Question: I have a 'div' where I load a Java applet, but the new version of Java is giving an unsigned certificate error:

I would like to know if I can restrict the loading of my Java applet ('DeployJava.RunApplet'), currently instantiated while the page is loaded, to only load when user clicks the button?
Applet loading code:
'''
<div id="appletContainer" runat="server" style="width:(document.body.clientWidth - 270);height:300" clientidmode="Static">
<script type="text/javascript">
var showCI = 0;
if (document.getElementById("hdnHas3D").value == "1" && !isAppleMobile()) {
var J3DStyleID = document.getElementById("hdn3DStyleID").value;
var code = "com.wirefusion.player.AppletPlayer";
var archiveList = "Some achive List";
var width = document.body.clientWidth - 270;
var height = 300;
var attributes = {
id: "appletContainerX",
name: J3DStyleID,
code: code,
codebase: ".",
width: width,
height: height,
mayscript: "true"
};
var parameters = {
progressFunc: "handleAppletProgress",
archive: archiveList,
java_arguments: "-Xmx200m",
regid: "6050-25",
resourcefolder: "/RichContent/3D_Vehicles/J3D/Vehicles/" + J3DStyleID + "/",
preloadfile: J3DStyleID + ".jar",
environmentType: "WEBSITE",
environmentWidth: width,
environmentHeight: height,
groupsXMLFile: "../../Resources/groups.xml",
vehicleXMLFile: J3DStyleID + ".xml"
};
var version = '1.6.0_20';
if (deployJava.versionCheck(version + '+')) {
docWriteWrapper(function () {
deployJava.runApplet(attributes, parameters, version);
});
} else {
if (document.getElementById("iframeContainer").style.display != "none") {
alert("Unable to load Interactive mode");
showCI = 1;
}
}
}
</script>
</div>
'''
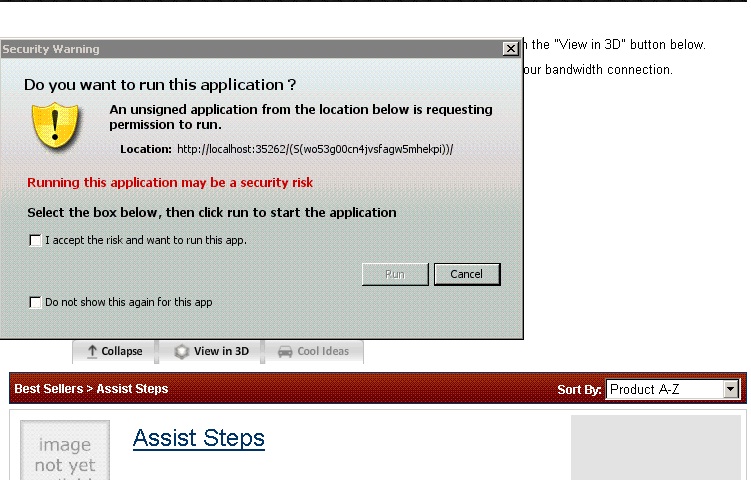
Answer: Don't include the regular '<applet>' (or '<object>') tag in your HTML. Instead <URL> on how to do dynamically add it to your page, using JavaScript.
HTML 4
'''
function loadApplet(code,codebase,width,height,alt){
var placeholder=document.getElementById('placeholder');
if(window.opera){
placeholder.innerHTML='<applet code="'+code+'" codebase="'+codebase+'" width="'+width+'" height="'+height+'" alt="'+alt+'"></applet>';
}else{
var a=document.createElement('applet');
a.setAttribute('code',code);
a.setAttribute('codebase',codebase);
a.setAttribute('width',width);
a.setAttribute('height',height);
a.setAttribute('alt',alt);
placeholder.appendChild(a);
}
}
'''
HTML 5
'''
function loadApplet(code,codebase,width,height,alt){
var placeholder=document.getElementById('placeholder');
var a = document.createElement('object');
a.setAttribute('type','application/x-java-applet');
a.setAttribute('width',width);
a.setAttribute('height',height);
a.setAttribute('alt',alt);
var codeParam = document.createElement('param');
codeParam.setAttribute('name','code');
codeParam.setAttribute('value',code);
a.appendChild(codeParam);
var codebaseParam = document.createElement('param');
codebaseParam.setAttribute('name','codebase');
codebaseParam.setAttribute('value',codebase);
a.appendChild(codebaseParam);
placeholder.appendChild(a);
}
'''
In your HTML create a placeholder 'DIV', i.e. where you want to it to be loaded into, and a link to load your applet. You will need to customise the values in the load link to your values of the Applet.
'''
<div id="placeholder"></div>
<input type="button" value="Load Applet" onclick="loadApplet('TestApplet.class','.','200','300','demo applet')" />
'''
The linked tutorial explains more about how to make it pretty. The code above is just simply the concept.
---
## Update since modification of question
Your code appears to load the applet using JavaScript already. The problem is the script is being run as soon as the page is loaded and not when the user clicks on the button.
To prevent it running immediately, you can wrap the loader code in a function called 'loadApplet'. So explained in pseudo code:
'''
function loadApplet() {
// Your existing applet loading code
}
'''
So using your included source code, I have wrapped it with a function, which will prevent it running when your page is loaded.
'''
<div id="appletContainer" runat="server" style="width:(document.body.clientWidth - 270);height:300" clientidmode="Static">
<script type="text/javascript">
// Wrap your code with a function called loadApplet
function loadApplet() {
// Your applet loading code:
var showCI = 0;
if (document.getElementById("hdnHas3D").value == "1" && !isAppleMobile()) {
var J3DStyleID = document.getElementById("hdn3DStyleID").value;
var code = "com.wirefusion.player.AppletPlayer";
var archiveList = "Some achive List";
var width = document.body.clientWidth - 270;
var height = 300;
var attributes = {
id: "appletContainerX",
name: J3DStyleID,
code: code,
codebase: ".",
width: width,
height: height,
mayscript: "true"
};
var parameters = {
progressFunc: "handleAppletProgress",
archive: archiveList,
java_arguments: "-Xmx200m",
regid: "6050-25",
resourcefolder: "/RichContent/3D_Vehicles/J3D/Vehicles/" + J3DStyleID + "/",
preloadfile: J3DStyleID + ".jar",
environmentType: "WEBSITE",
environmentWidth: width,
environmentHeight: height,
groupsXMLFile: "../../Resources/groups.xml",
vehicleXMLFile: J3DStyleID + ".xml"
};
var version = '1.6.0_20';
if (deployJava.versionCheck(version + '+')) {
docWriteWrapper(function () {
deployJava.runApplet(attributes, parameters, version);
});
} else {
if (document.getElementById("iframeContainer").style.display != "none") {
alert("Unable to load Interactive mode");
showCI = 1;
}
}
}
}
</script>
</div>
'''
Then to your element you must add an 'onclick' attribute calling the 'loadApplet()' function. For example:
'''
<input type="button" value="Show in 3D" onclick="loadApplet()" />
'''
Note: It may be the case that your button already has an 'onclick' attribute wired to a function that brings your applet into view, in which case you would still want this to be called after your load function. I have used 'showApplet()' as an example, this is most likely different for you.
'''
<input type="button" value="Show in 3D" onclick="loadApplet(); showApplet();" />
'''
If you provide the code for your button, I can better assist you here.